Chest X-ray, AP view. Patient: 59 years old, sex M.
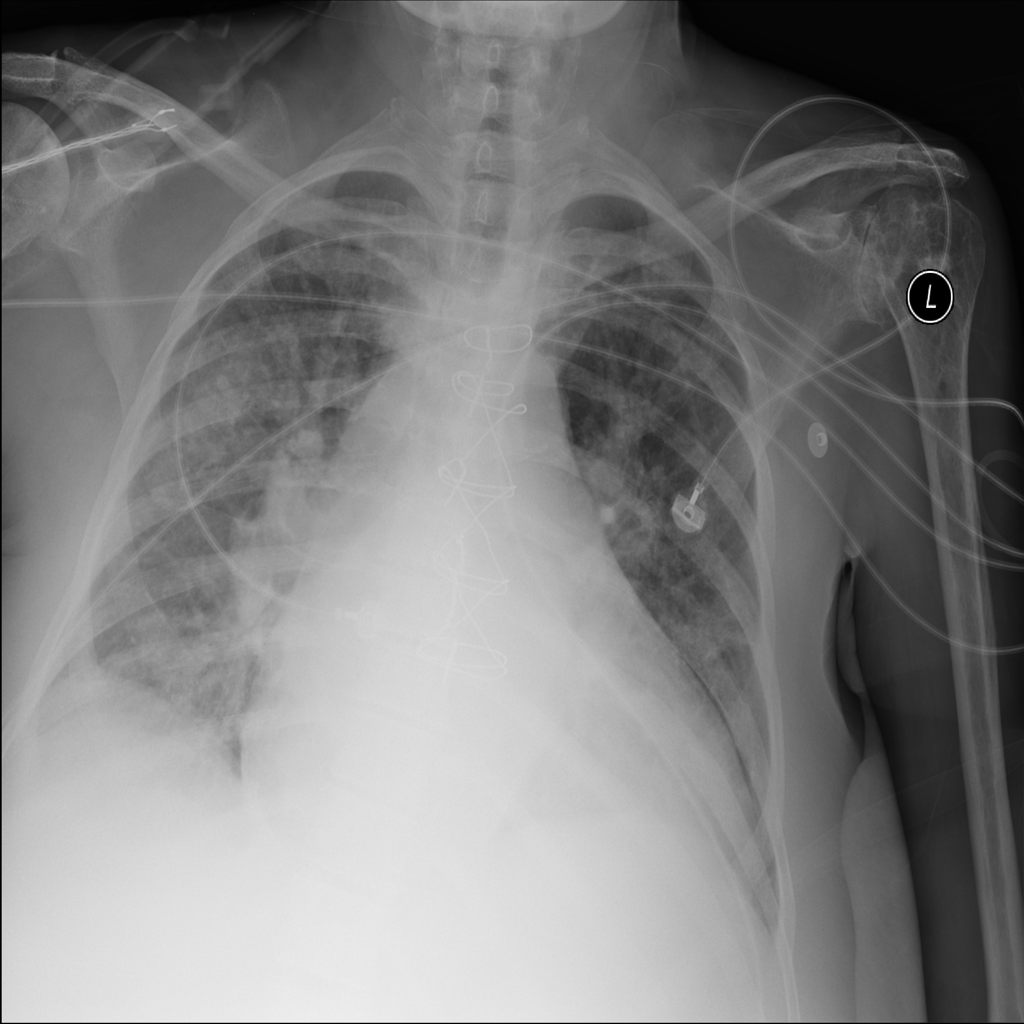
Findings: Cardiomegaly, Edema, Effusion